Interaction volume radius: 5 \u00c5
Interaction volume height: 15 \u00c5
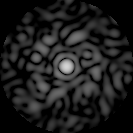
Disorder parameter: 0.8572